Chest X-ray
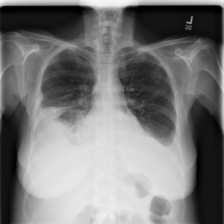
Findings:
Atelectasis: negative
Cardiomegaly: negative
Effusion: positive
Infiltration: negative
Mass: negative
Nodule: negative
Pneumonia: negative
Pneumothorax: negative
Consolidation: negative
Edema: negative
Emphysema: negative
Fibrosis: negative
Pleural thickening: negative
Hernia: negative